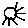
Label: sun